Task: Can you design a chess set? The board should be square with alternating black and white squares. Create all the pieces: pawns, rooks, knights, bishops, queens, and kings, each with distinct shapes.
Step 3506:
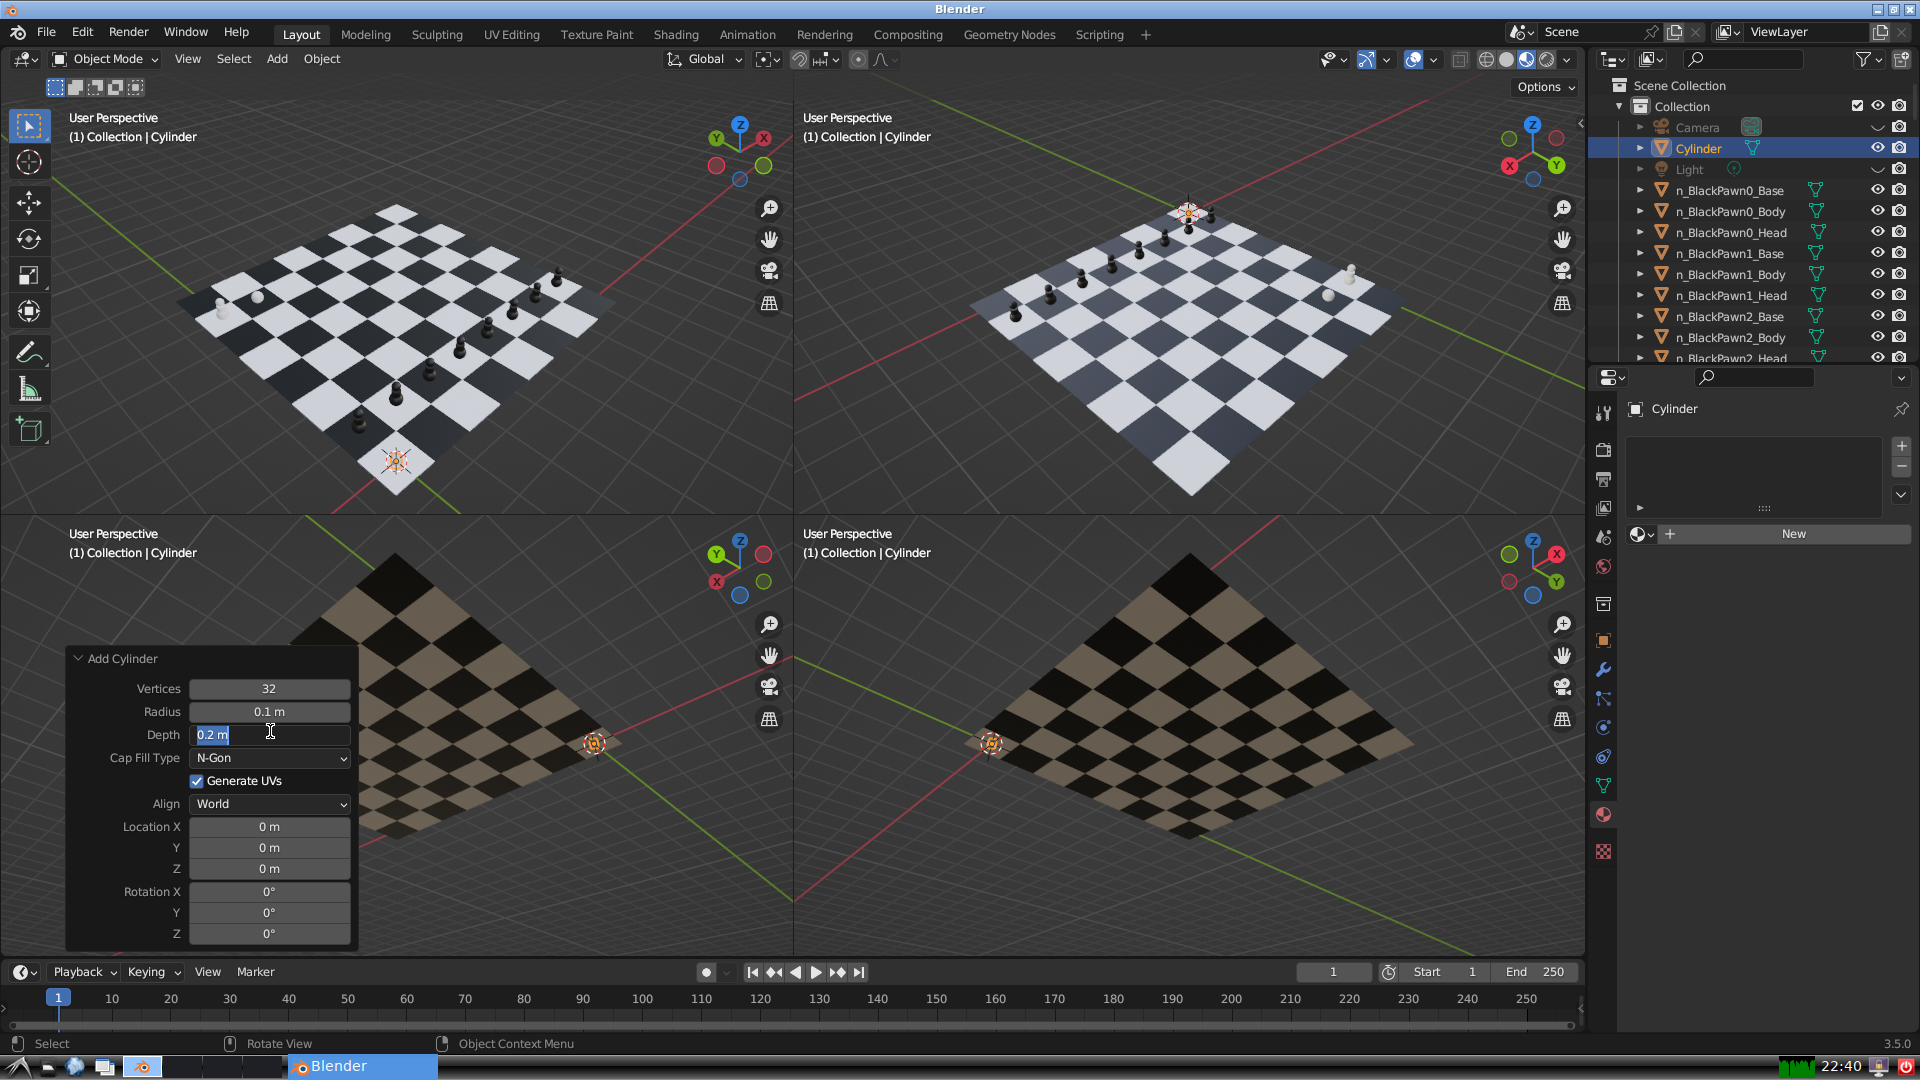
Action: input_text: 0.2